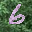
Label: 6